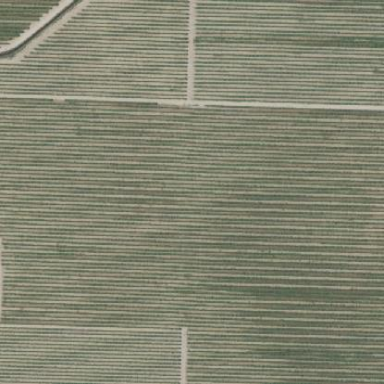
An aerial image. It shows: Beautiful vineyard in the countryside.